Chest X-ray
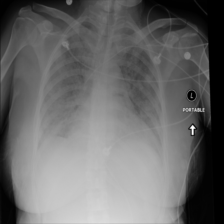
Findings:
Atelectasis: negative
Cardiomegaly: negative
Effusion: negative
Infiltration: positive
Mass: negative
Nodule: negative
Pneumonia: negative
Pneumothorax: negative
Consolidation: negative
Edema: negative
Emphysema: negative
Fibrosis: negative
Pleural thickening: negative
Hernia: negative